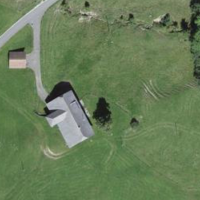
EUNIS habitat code: 26
Species observed at this site:
Phoenicurus ochruros